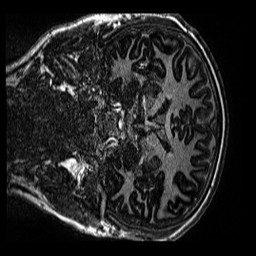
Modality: MP2RAGE
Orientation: coronal
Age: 12
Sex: male
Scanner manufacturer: siemens
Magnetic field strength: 3 T
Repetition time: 4 s
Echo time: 0.00299 s